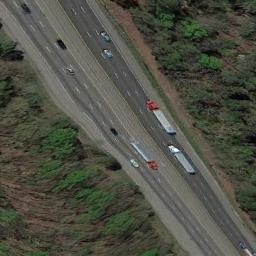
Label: freeway